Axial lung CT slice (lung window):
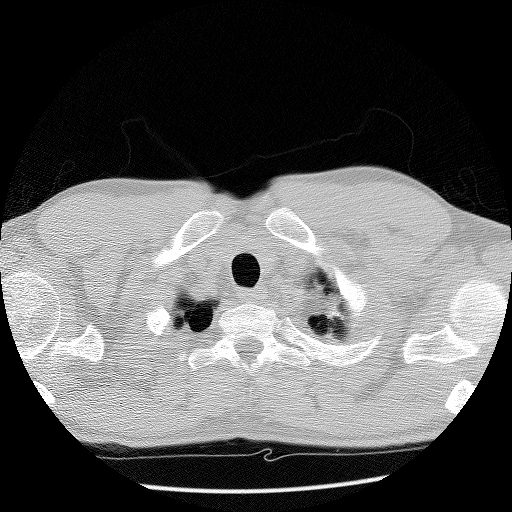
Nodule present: no